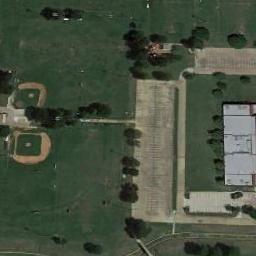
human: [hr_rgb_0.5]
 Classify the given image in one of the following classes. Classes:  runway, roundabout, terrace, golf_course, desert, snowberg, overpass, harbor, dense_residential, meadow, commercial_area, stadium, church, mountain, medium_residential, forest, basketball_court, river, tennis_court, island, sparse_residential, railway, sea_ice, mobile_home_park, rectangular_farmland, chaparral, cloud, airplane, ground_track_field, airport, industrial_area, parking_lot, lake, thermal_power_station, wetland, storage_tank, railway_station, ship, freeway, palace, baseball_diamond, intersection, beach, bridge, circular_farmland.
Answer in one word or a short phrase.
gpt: baseball_diamond